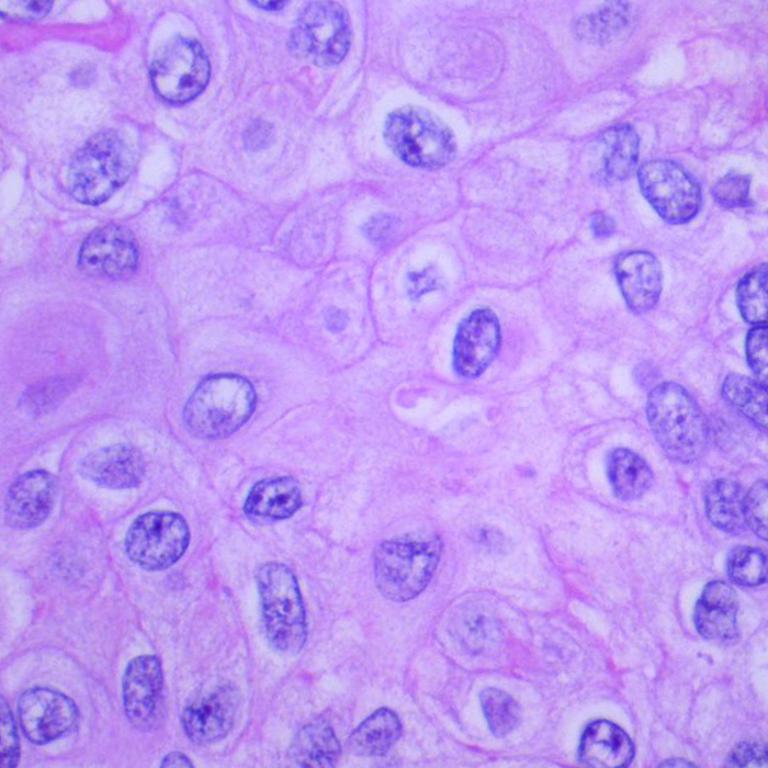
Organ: lung
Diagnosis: squamous carcinomas